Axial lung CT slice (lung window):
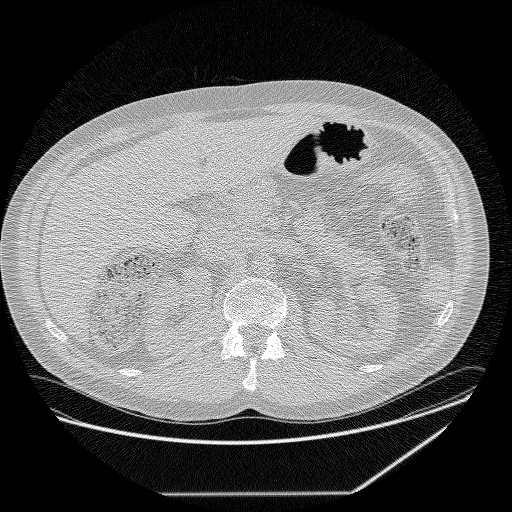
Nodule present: no